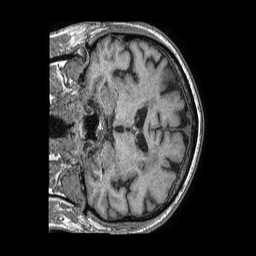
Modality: T1w
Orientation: coronal
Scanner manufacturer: philips
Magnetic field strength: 1.5 T
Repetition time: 0.007566 s
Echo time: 0.003448 s